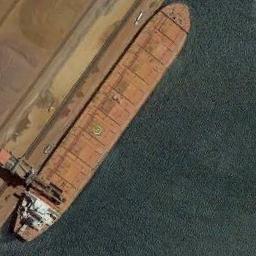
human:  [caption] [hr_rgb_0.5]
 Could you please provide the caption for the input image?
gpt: A ship is beside the dock .

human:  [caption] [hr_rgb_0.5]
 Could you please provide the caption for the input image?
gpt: There is a ship in the blue water on the shore .

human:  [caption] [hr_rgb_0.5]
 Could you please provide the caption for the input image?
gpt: An orange ship docked at the dock .

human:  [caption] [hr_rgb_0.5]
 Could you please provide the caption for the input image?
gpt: The orange cargo ship is docked at the dock and the water is dark green .

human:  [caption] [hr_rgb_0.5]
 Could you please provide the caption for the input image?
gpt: The orange ship is at the harbor .